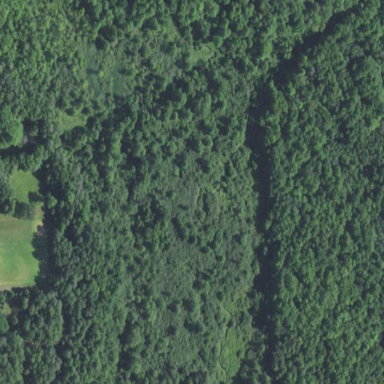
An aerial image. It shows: Nature reserve located within forest area.